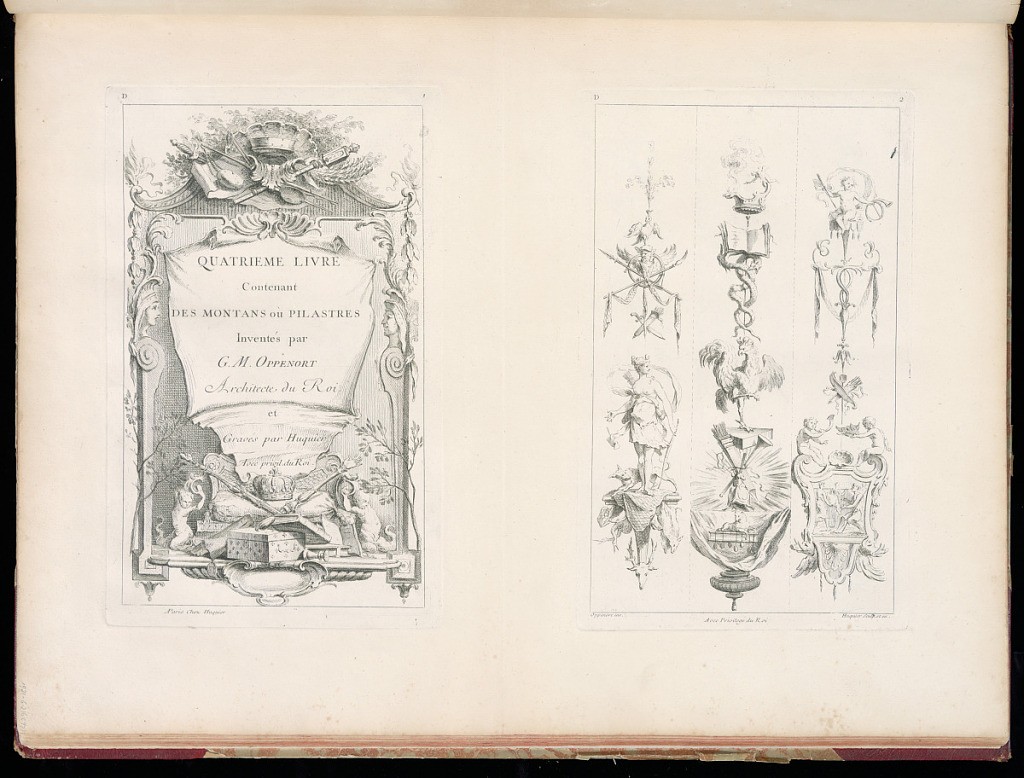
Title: Title Page
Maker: Gilles-Marie Oppenord, French, 1672–1742
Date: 1749-1761
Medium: Etching and engraving on laid paper
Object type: Bound print
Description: Page printed with two plates. The left plate is the title page, the text printed on a scroll unfolding onto a tasseled seat with a crown with an anguiped on either side. This is surrounded by a frame decorated with a cartouche, terms, scrolls, acanthus leaves, and shells. The right plate has three designs for vertical friezes or pilasters, decorated with, from left to right: Diana the Huntress; a rooster; and a grotesque with a mythological scene in a cartouche. Both plates are numbered, but only the right plate is signed.